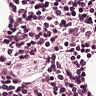
Metastatic tissue present: no